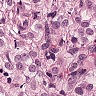
Metastatic tissue present: yes